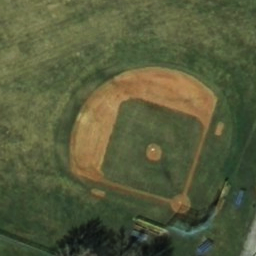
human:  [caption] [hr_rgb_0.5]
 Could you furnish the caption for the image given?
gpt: It is a small baseball diamond with sand and grass .

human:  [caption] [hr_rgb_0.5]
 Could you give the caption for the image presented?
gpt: This is a old baseball diamond .

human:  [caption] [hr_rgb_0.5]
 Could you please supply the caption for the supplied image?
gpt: This is a old baseball diamond .

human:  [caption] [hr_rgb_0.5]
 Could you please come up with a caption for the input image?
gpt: It is a small old baseball diamond .

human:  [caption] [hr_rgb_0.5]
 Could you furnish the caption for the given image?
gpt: This is a old baseball diamond .